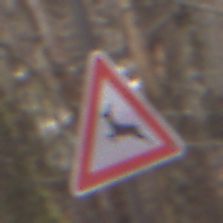
Verkehrszeichen: WildwechselRechts
Umgebung: Outdoor, Nature
Tageszeit: Midday
Wetter: Overcast
Licht: Natural
Jahreszeit: Autumn
Kontrast: LowContrast